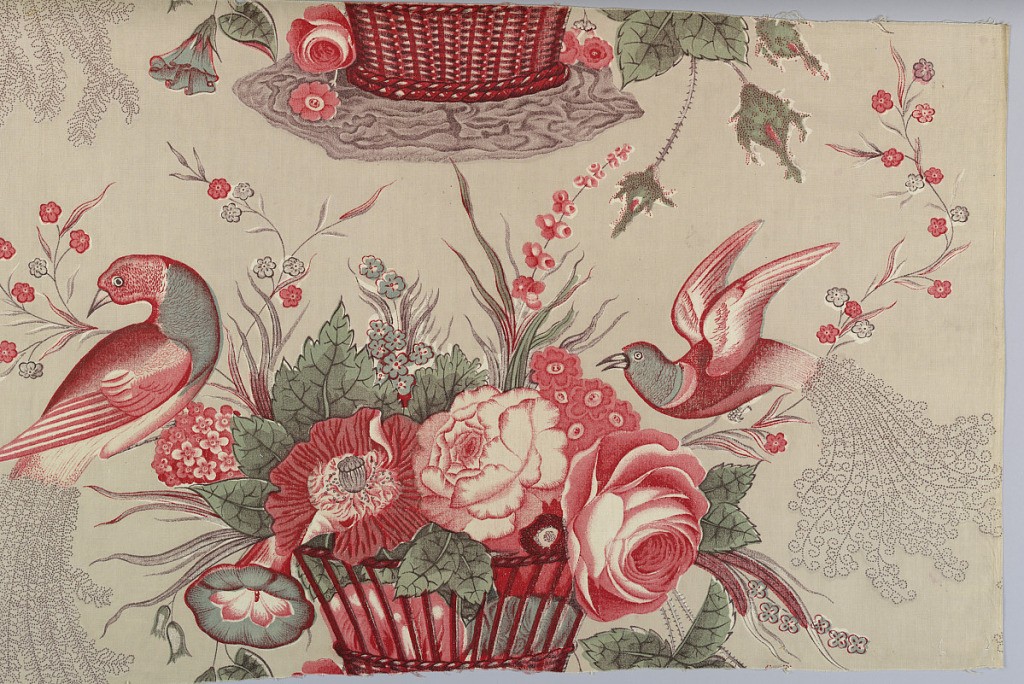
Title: Textile
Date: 1835–1840
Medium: cotton Technique: red and purple printed by engraved roller; green and blue relief printed; tan ground printed by blotch roller; plain weave foundation
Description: Straight repeat within full width of fabric of baskets of fruit flanked by an exotic bird on tan ground.